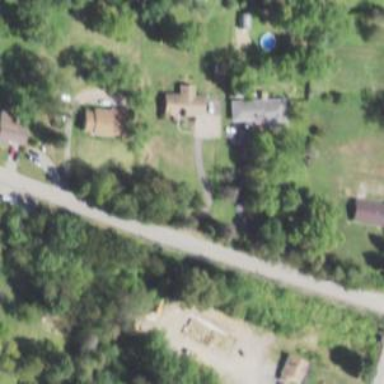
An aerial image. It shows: Driveway leading to service road.